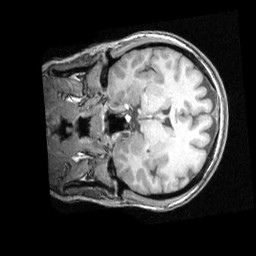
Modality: T1w
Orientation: coronal
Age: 35
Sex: female
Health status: healthy